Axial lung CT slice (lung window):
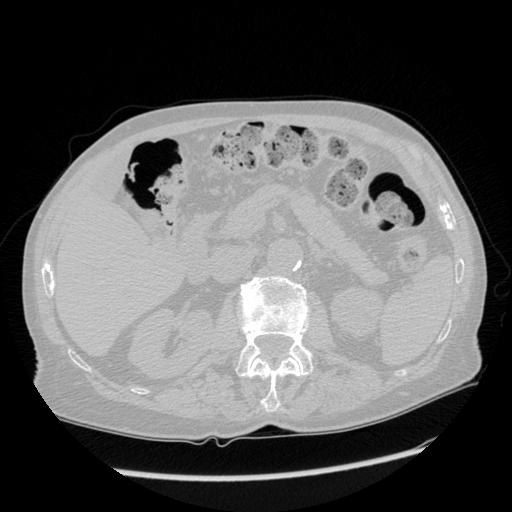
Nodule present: no